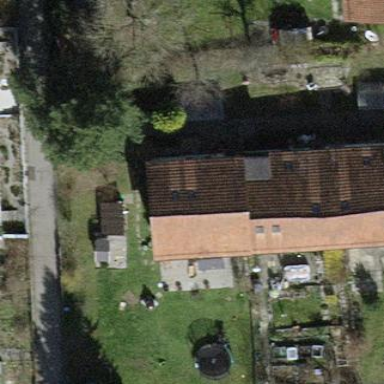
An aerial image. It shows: Terrace building with tile roof.